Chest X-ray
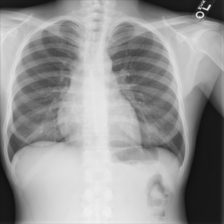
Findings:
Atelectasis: negative
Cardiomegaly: negative
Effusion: negative
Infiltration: negative
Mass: negative
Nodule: negative
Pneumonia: negative
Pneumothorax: negative
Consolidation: negative
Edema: negative
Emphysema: negative
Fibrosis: negative
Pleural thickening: negative
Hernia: negative